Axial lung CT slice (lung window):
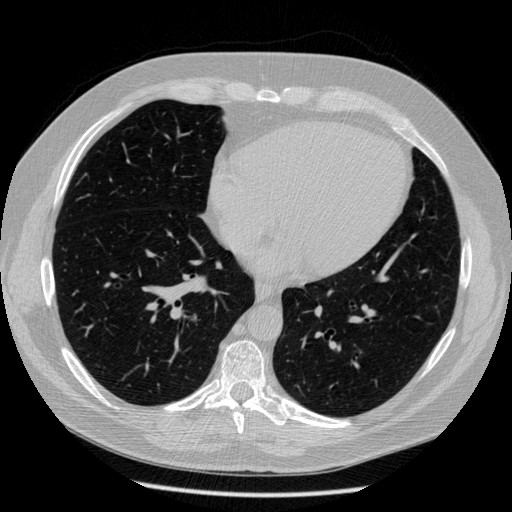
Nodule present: no